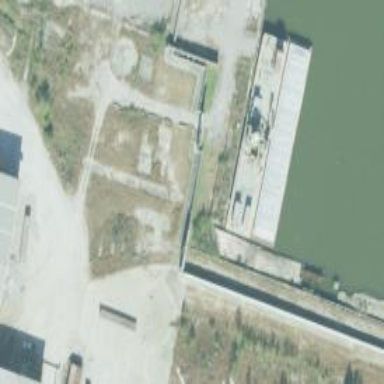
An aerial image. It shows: Lock gate along waterway.